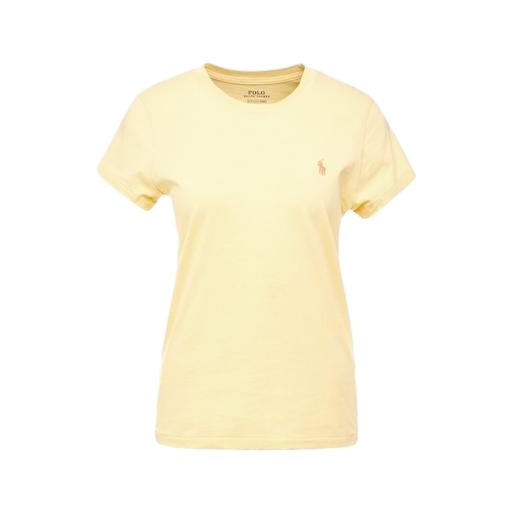
yellow iconic women's round neck t-shirt, yellow skinny-fit stretch polo shirt, light yellow tee, white background